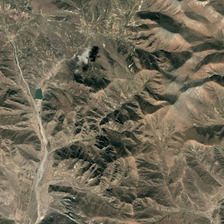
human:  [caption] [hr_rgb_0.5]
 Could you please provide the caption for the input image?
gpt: it is a piece of khaki mountain .

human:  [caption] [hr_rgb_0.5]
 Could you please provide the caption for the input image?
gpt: it is a piece of khaki mountain .

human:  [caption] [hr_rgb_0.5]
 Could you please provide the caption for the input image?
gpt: it is a piece of khaki mountain .

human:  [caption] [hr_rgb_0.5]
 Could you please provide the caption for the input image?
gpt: it is a piece of khaki mountain .

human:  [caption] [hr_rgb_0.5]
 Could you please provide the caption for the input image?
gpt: it is a piece of khaki mountain .